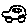
Label: car